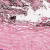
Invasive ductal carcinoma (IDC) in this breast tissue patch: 0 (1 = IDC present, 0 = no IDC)